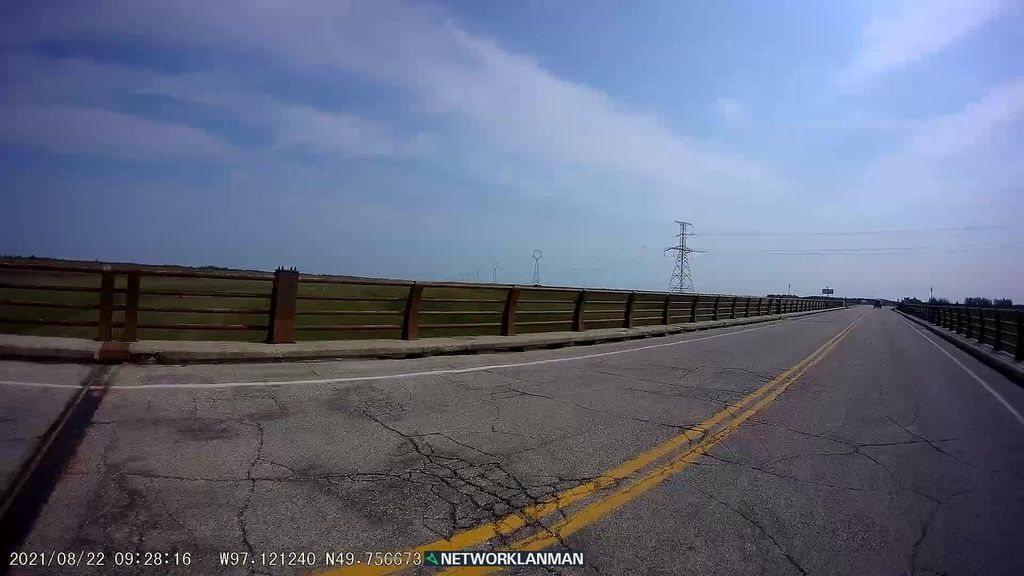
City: winnipeg